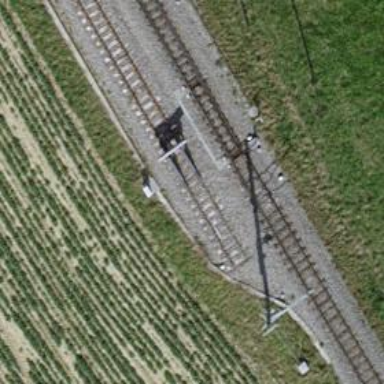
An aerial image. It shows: Railway buffer stop.